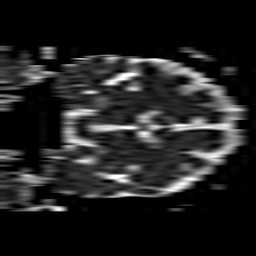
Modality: ADC
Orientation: coronal
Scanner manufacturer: philips
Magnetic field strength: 1.5 T
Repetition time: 3.139 s
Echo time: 0.06922 s